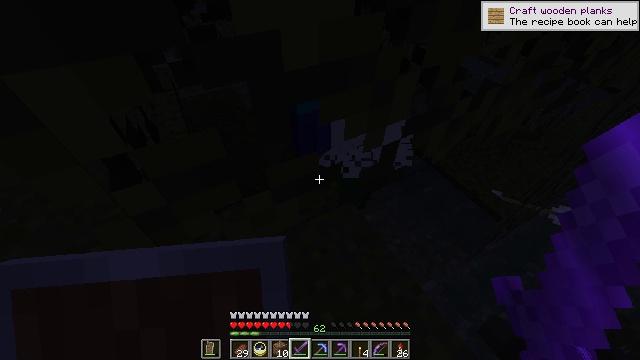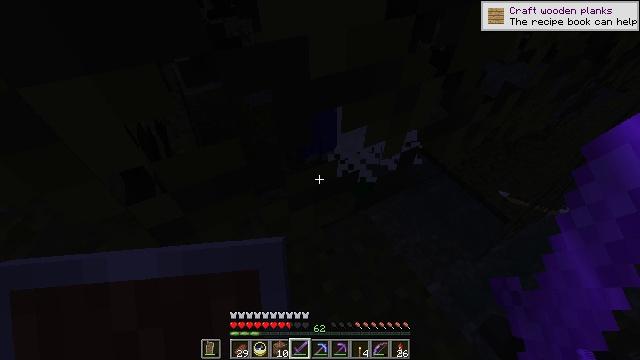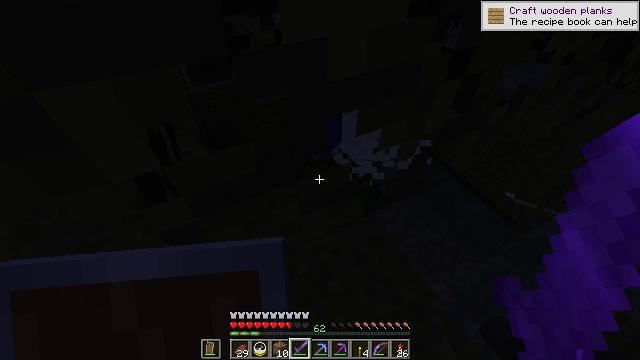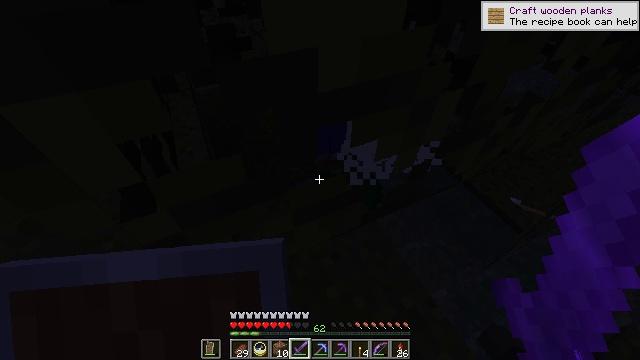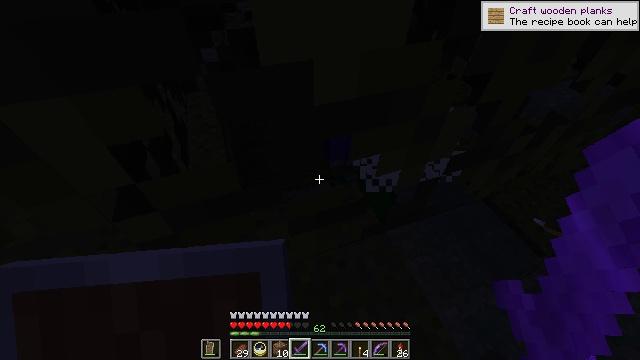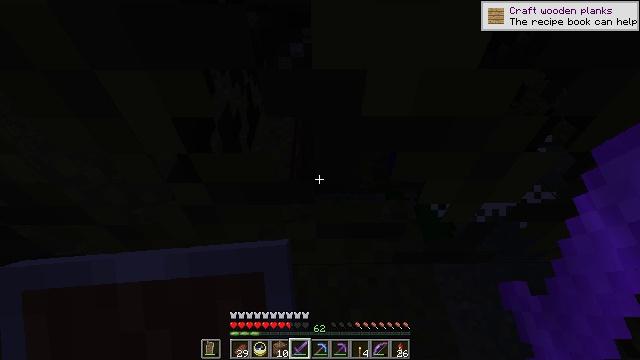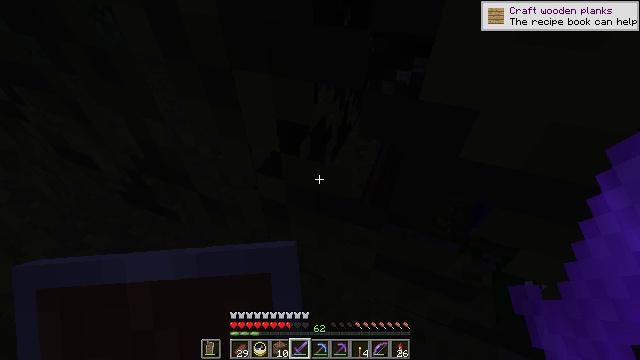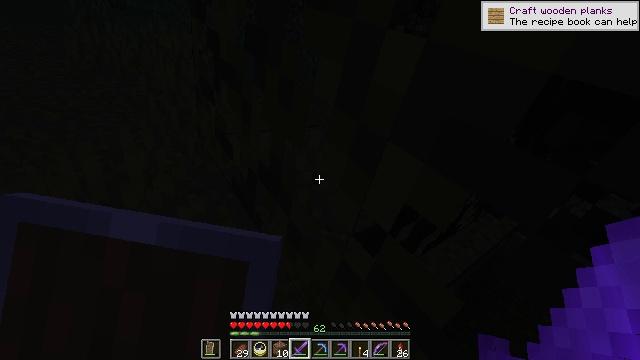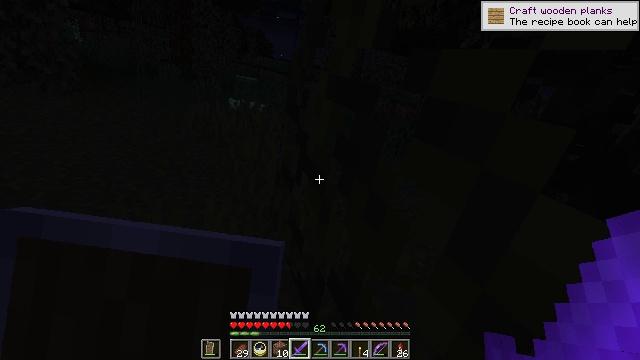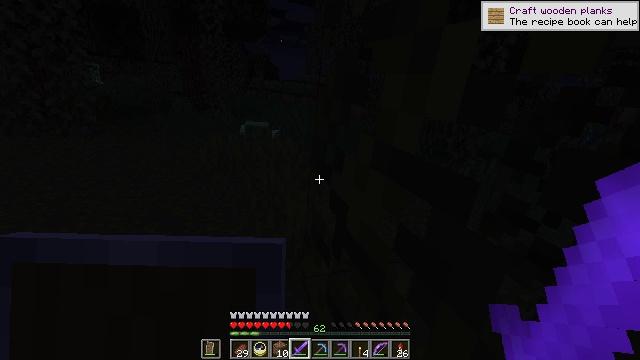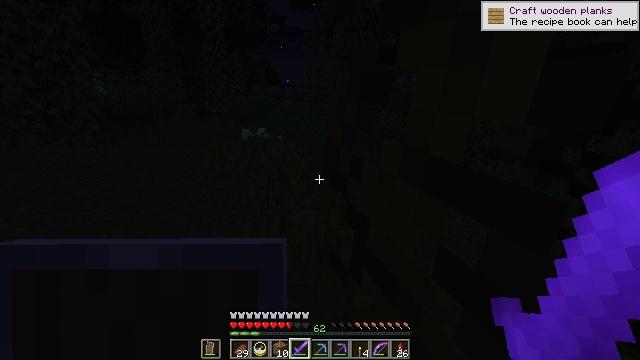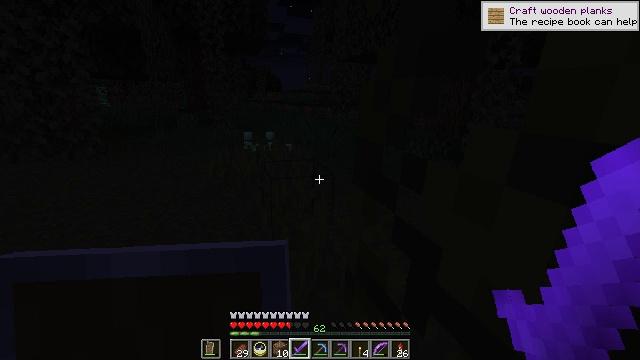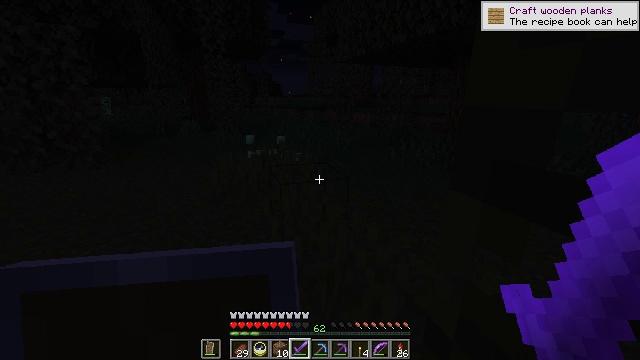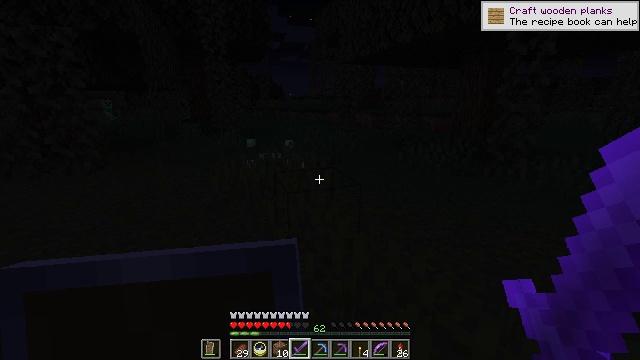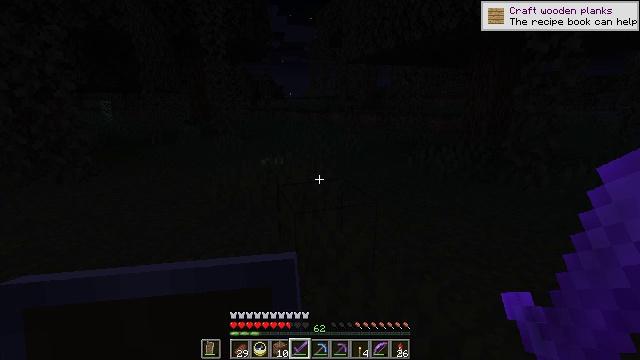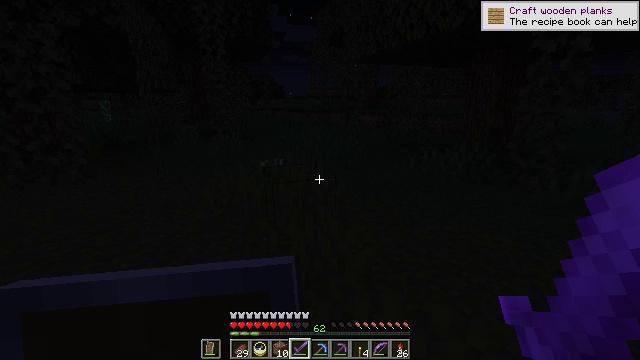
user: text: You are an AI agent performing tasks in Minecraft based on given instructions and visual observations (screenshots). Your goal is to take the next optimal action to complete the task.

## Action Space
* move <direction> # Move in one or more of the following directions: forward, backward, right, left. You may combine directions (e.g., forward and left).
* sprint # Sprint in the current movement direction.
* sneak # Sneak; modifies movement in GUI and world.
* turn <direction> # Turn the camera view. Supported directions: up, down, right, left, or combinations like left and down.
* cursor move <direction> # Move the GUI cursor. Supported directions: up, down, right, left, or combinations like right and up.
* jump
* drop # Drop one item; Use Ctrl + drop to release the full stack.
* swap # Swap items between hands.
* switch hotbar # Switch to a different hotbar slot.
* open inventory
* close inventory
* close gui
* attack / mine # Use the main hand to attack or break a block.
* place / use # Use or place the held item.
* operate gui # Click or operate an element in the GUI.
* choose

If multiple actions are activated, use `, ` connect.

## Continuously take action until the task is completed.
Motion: motion action
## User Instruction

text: Combat the slime.
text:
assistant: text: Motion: no_op
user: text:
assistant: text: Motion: no_op
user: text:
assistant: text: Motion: move forward, turn left
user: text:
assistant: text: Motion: move forward, turn left
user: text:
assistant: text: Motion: move forward, turn left
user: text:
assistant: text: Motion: move forward, turn left and up
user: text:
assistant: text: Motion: move forward, turn left and up
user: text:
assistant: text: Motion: move forward, turn left and up
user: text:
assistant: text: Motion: move forward, turn left and up
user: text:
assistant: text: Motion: move forward
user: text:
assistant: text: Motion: move forward
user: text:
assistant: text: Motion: move forward
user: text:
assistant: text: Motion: move forward
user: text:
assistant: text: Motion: move forward
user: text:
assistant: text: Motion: move forward
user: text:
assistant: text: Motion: move forward
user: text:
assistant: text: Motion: move forward
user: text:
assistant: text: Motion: move forward, turn left
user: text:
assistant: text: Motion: move forward, turn left
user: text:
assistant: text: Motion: move forward
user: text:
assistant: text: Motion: move forward
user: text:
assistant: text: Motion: move forward
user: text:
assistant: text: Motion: move forward, turn left
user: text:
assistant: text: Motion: move forward, turn left and down
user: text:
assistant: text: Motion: move forward, turn left and down
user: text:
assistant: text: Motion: move forward, turn left and down
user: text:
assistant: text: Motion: move forward, turn down
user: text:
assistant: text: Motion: move forward, turn left and down
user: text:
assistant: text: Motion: move forward, turn left and down
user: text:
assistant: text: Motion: move forward, turn down